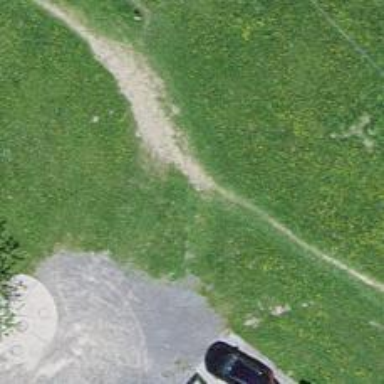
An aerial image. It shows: Path.